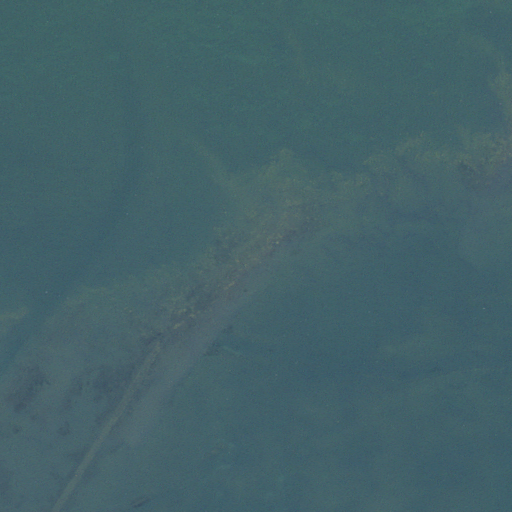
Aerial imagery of cape in Michigan named Burnt Cabin Point containing only open water